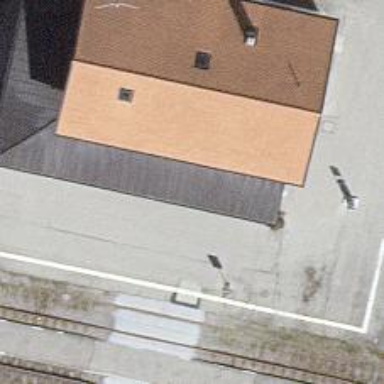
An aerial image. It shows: Post box is visible.